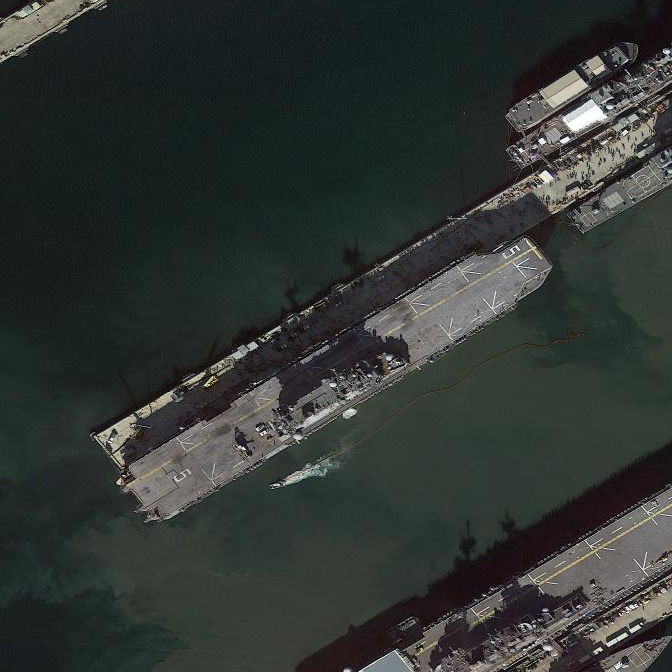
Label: assault